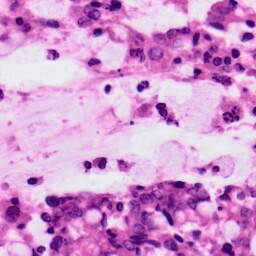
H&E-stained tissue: Colon